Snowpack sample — Snodgrass Mountain, Crested Butte, Colorado (2/4/25, 12:06 PM MST)
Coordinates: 38.923, -106.968
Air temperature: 35 °F
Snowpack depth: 80 cm
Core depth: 20 cm
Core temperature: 33.8 °F
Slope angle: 14°, slope face: 78°
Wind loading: low
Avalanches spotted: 0
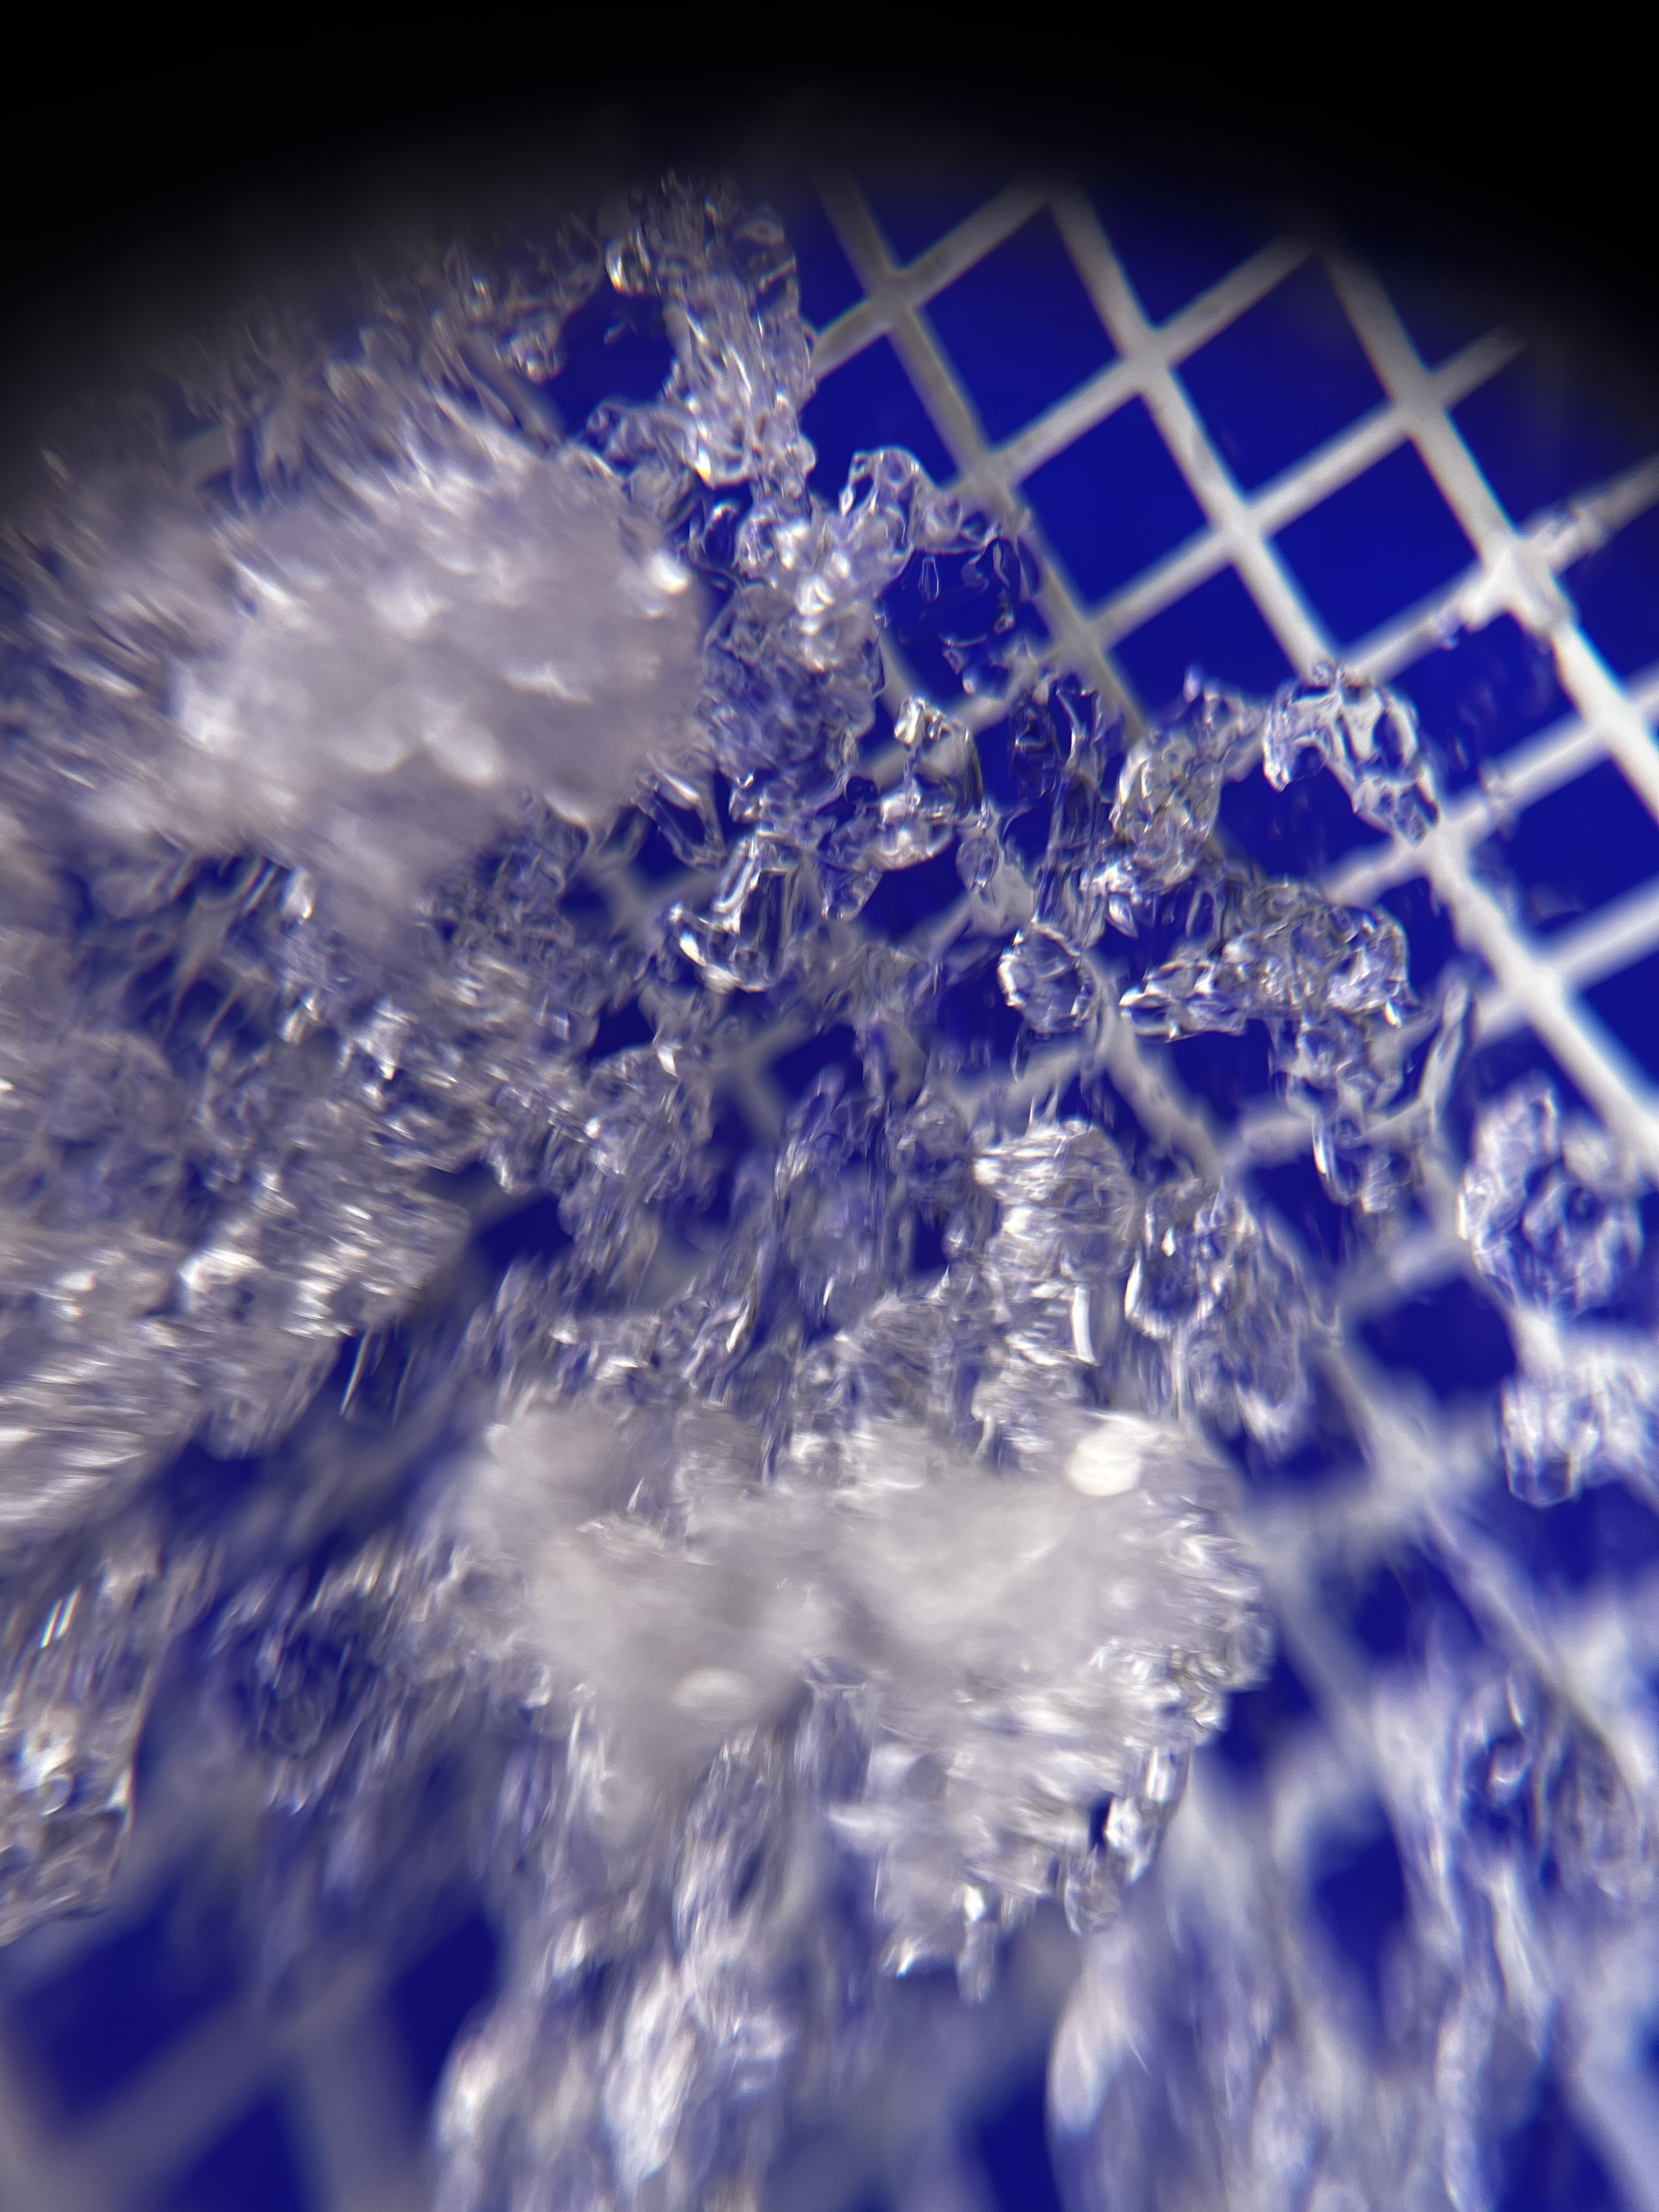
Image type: magnified_profile
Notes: No avalanches nearby, unusually warm weather for the last month reported by residents, Collected 25 yards from treeline